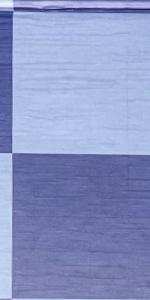
Label: Empty